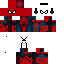
A male human skin with dark skin, wearing brown helmet dressed in a red suit and red pants, featuring a closed mouth.